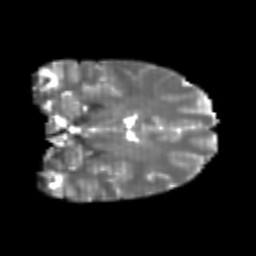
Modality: T2w
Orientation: coronal
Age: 21
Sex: female
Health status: healthy
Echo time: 0.074 s